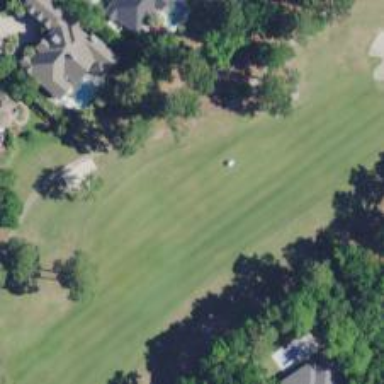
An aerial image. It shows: Golf hole.